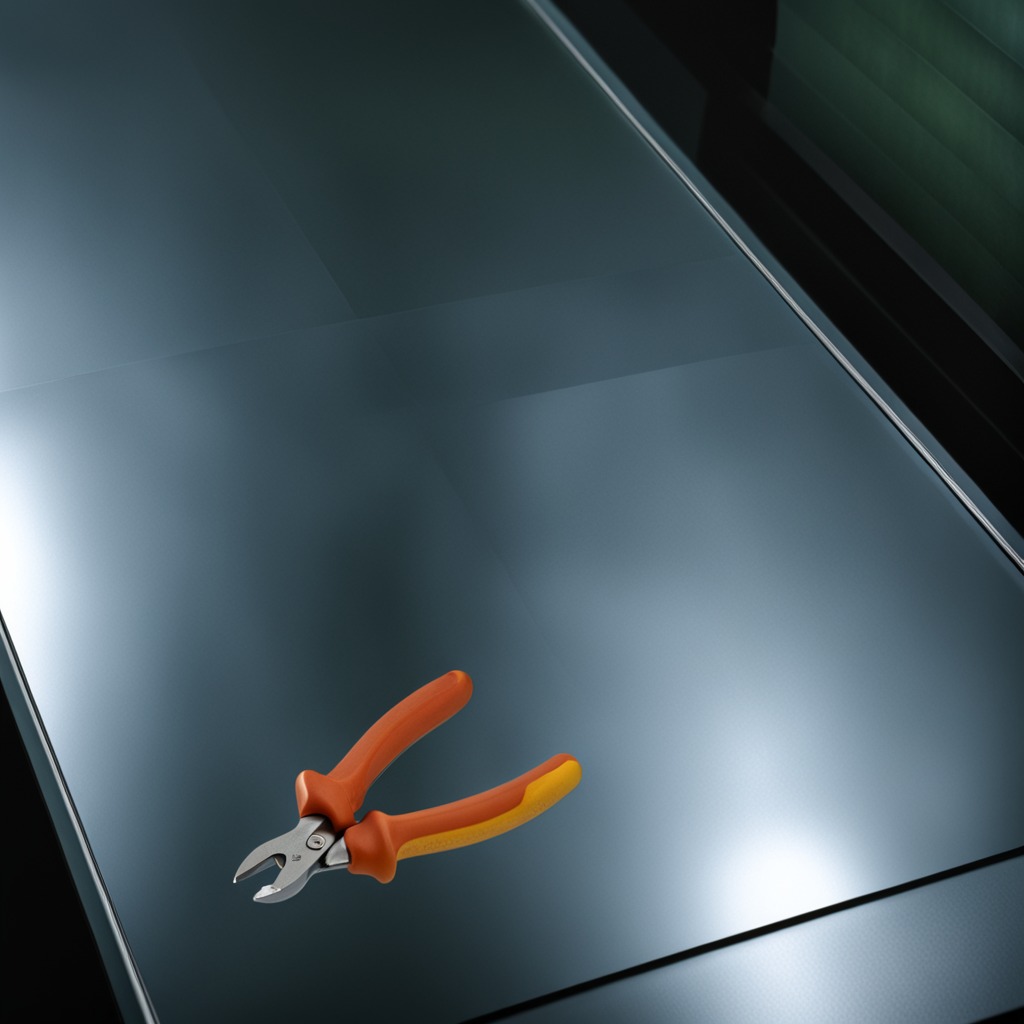
A plier is lying on a clean empty table in a railway signal maintenance room lit by harsh overhead fluorescents.